Field crop: tomato
Growth stage: 1
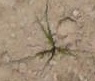
Species: cyperus